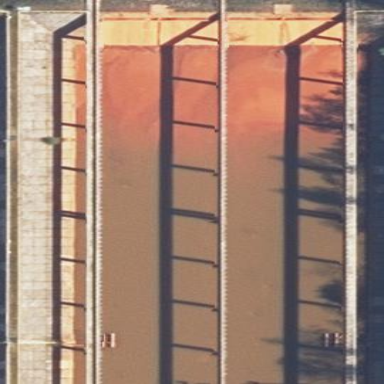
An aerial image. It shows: Body of wastewater.